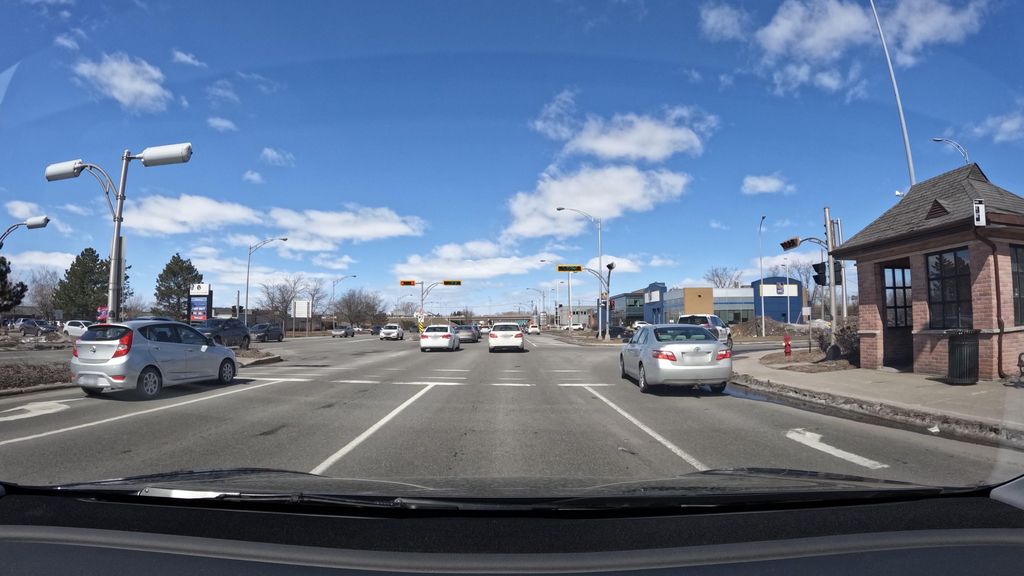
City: montreal